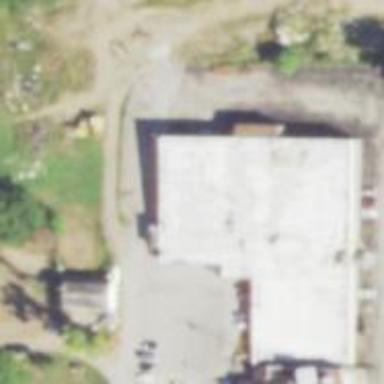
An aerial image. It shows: Commercial building with leisure land. It is bowling alley.